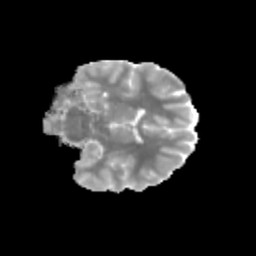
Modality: MD
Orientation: coronal
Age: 13
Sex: female
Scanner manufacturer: siemens
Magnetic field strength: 3 T
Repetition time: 3.8 s
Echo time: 0.07 s